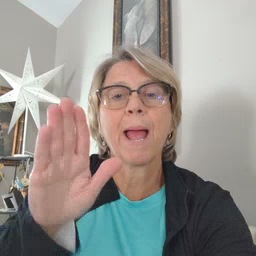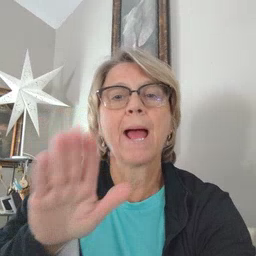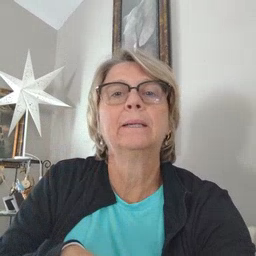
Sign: bye